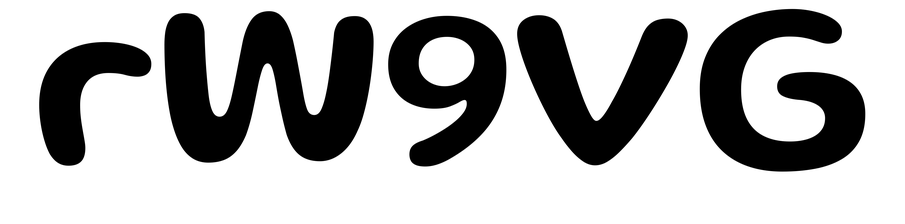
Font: Gluten_Medium